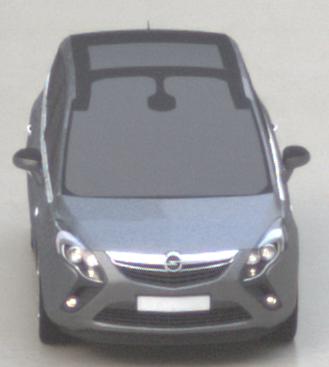
Make: Opel
Model: Zafira Tourer 1.8
Detailed model: Zafira (C) Tourer
Model produced from: 2012/01
Model produced until: 2015/06
Doors: 5
Color: gray
Road condition: wet road
Daytime: morning or afternoon
Contrast: low contrast